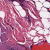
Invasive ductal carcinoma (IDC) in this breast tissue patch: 0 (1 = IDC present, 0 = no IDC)